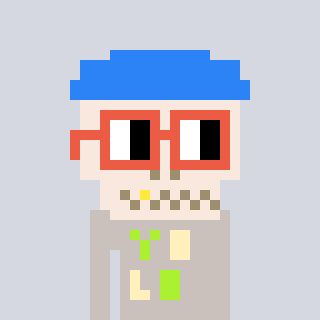
a pixel art character with square orange glasses, a skeleton-hat-shaped head and a foggrey-colored body on a cool background